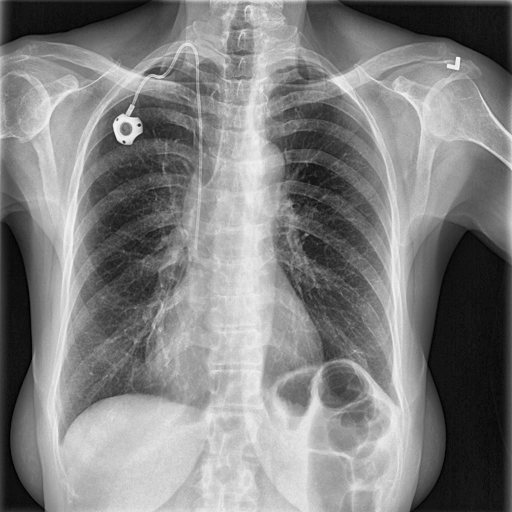
Finding: NORMAL